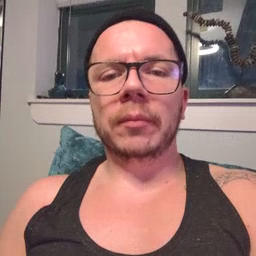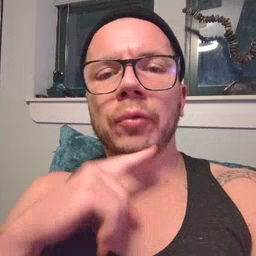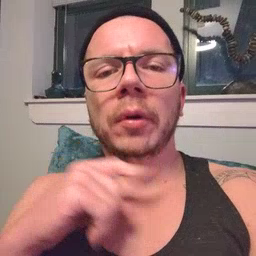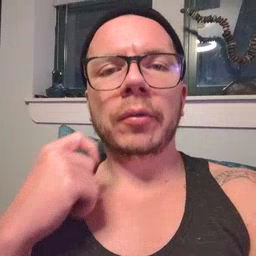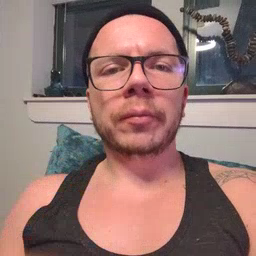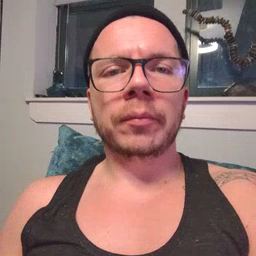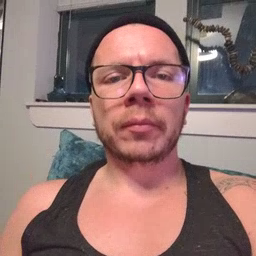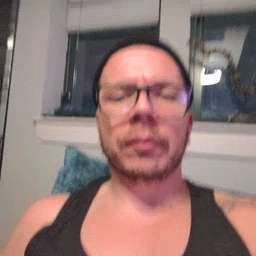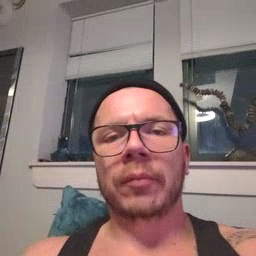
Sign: dryer